Question: I've browsed the questions with similar titles but cannot seem to find exactly what I'm looking for,if anyone spotted a similar question kindly point me to the thread.Here is my question:
I have an xsd file which starts of like this:

I need to know how to programatically access the namespace value of the above file.
Additionally my solution needs to be generic so I cannot simply search for 'xmlns:xs' because the exact name of the namespace may have a different name
I've tried the following, but when debugging the value of the 'elementNamespace' variable is blank '""':
'''
XElement elemet = XElement.Load(@"D:\xsd\Response.xsd");
string elementNamespace = elemet.GetDefaultNamespace().NamespaceName;
System.Diagnostics.Debug.WriteLine("Namespace " + elementNamespace);
'''
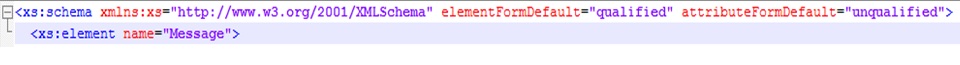
Answer: Scott Hanselman has an article on how to get the namespaces:
<URL>